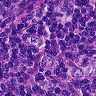
Metastatic tissue present: yes